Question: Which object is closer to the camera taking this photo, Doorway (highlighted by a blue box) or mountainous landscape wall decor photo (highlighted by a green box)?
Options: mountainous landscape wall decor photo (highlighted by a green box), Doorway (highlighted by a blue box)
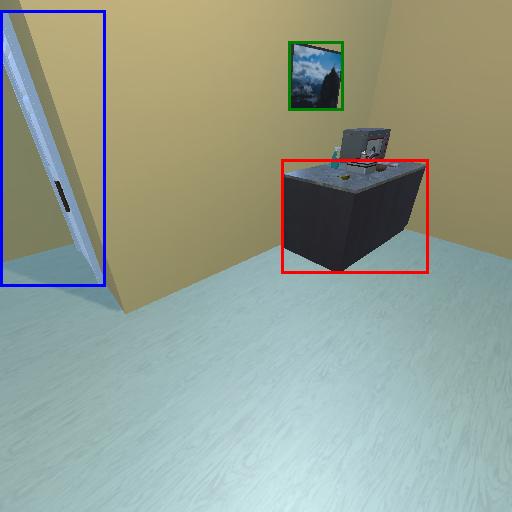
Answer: mountainous landscape wall decor photo (highlighted by a green box)